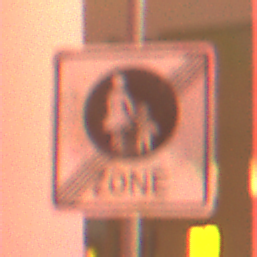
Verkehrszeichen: EndeFussgaengerzone
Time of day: Night
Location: Outdoor (Urban)
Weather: Overcast
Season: Winter
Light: Artificial